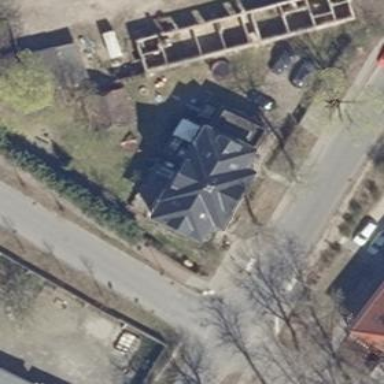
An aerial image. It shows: Hipped roof apartment building.